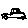
Label: car